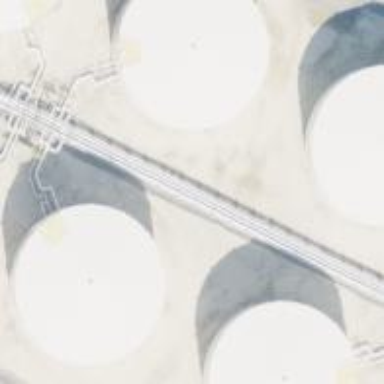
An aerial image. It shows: Storage tank which is man-made and housed in building.